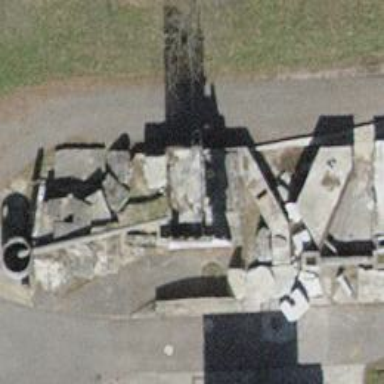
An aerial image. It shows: Ruins of building.